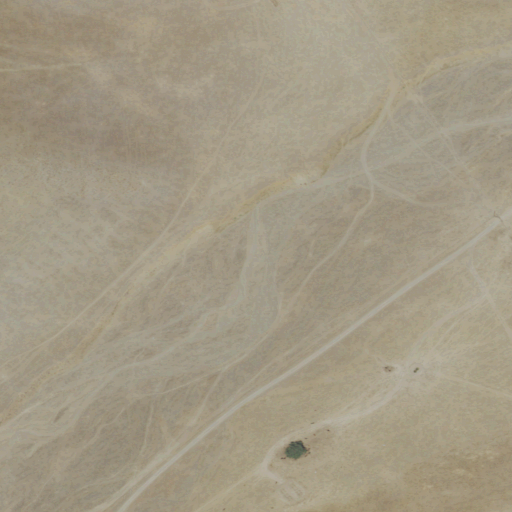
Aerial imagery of valley in California named Piedra Azul Canyon containing grassland, open development, and shrub